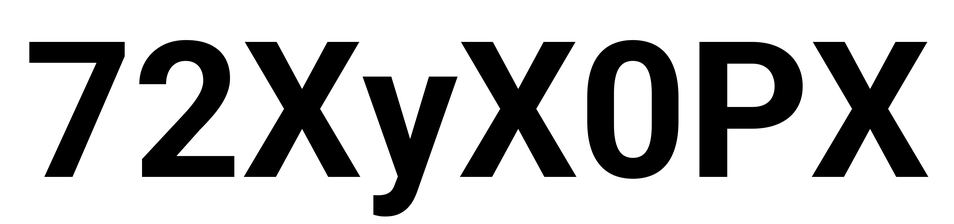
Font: Roboto_Bold